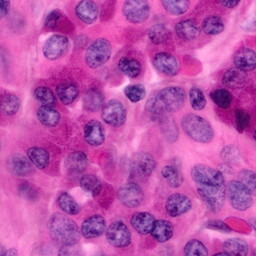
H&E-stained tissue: Pancreatic